Field crop: tomato
Growth stage: 2
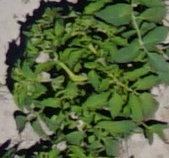
Species: tomato